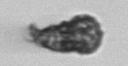
Label: Syracosphaera_pulchra